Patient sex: M
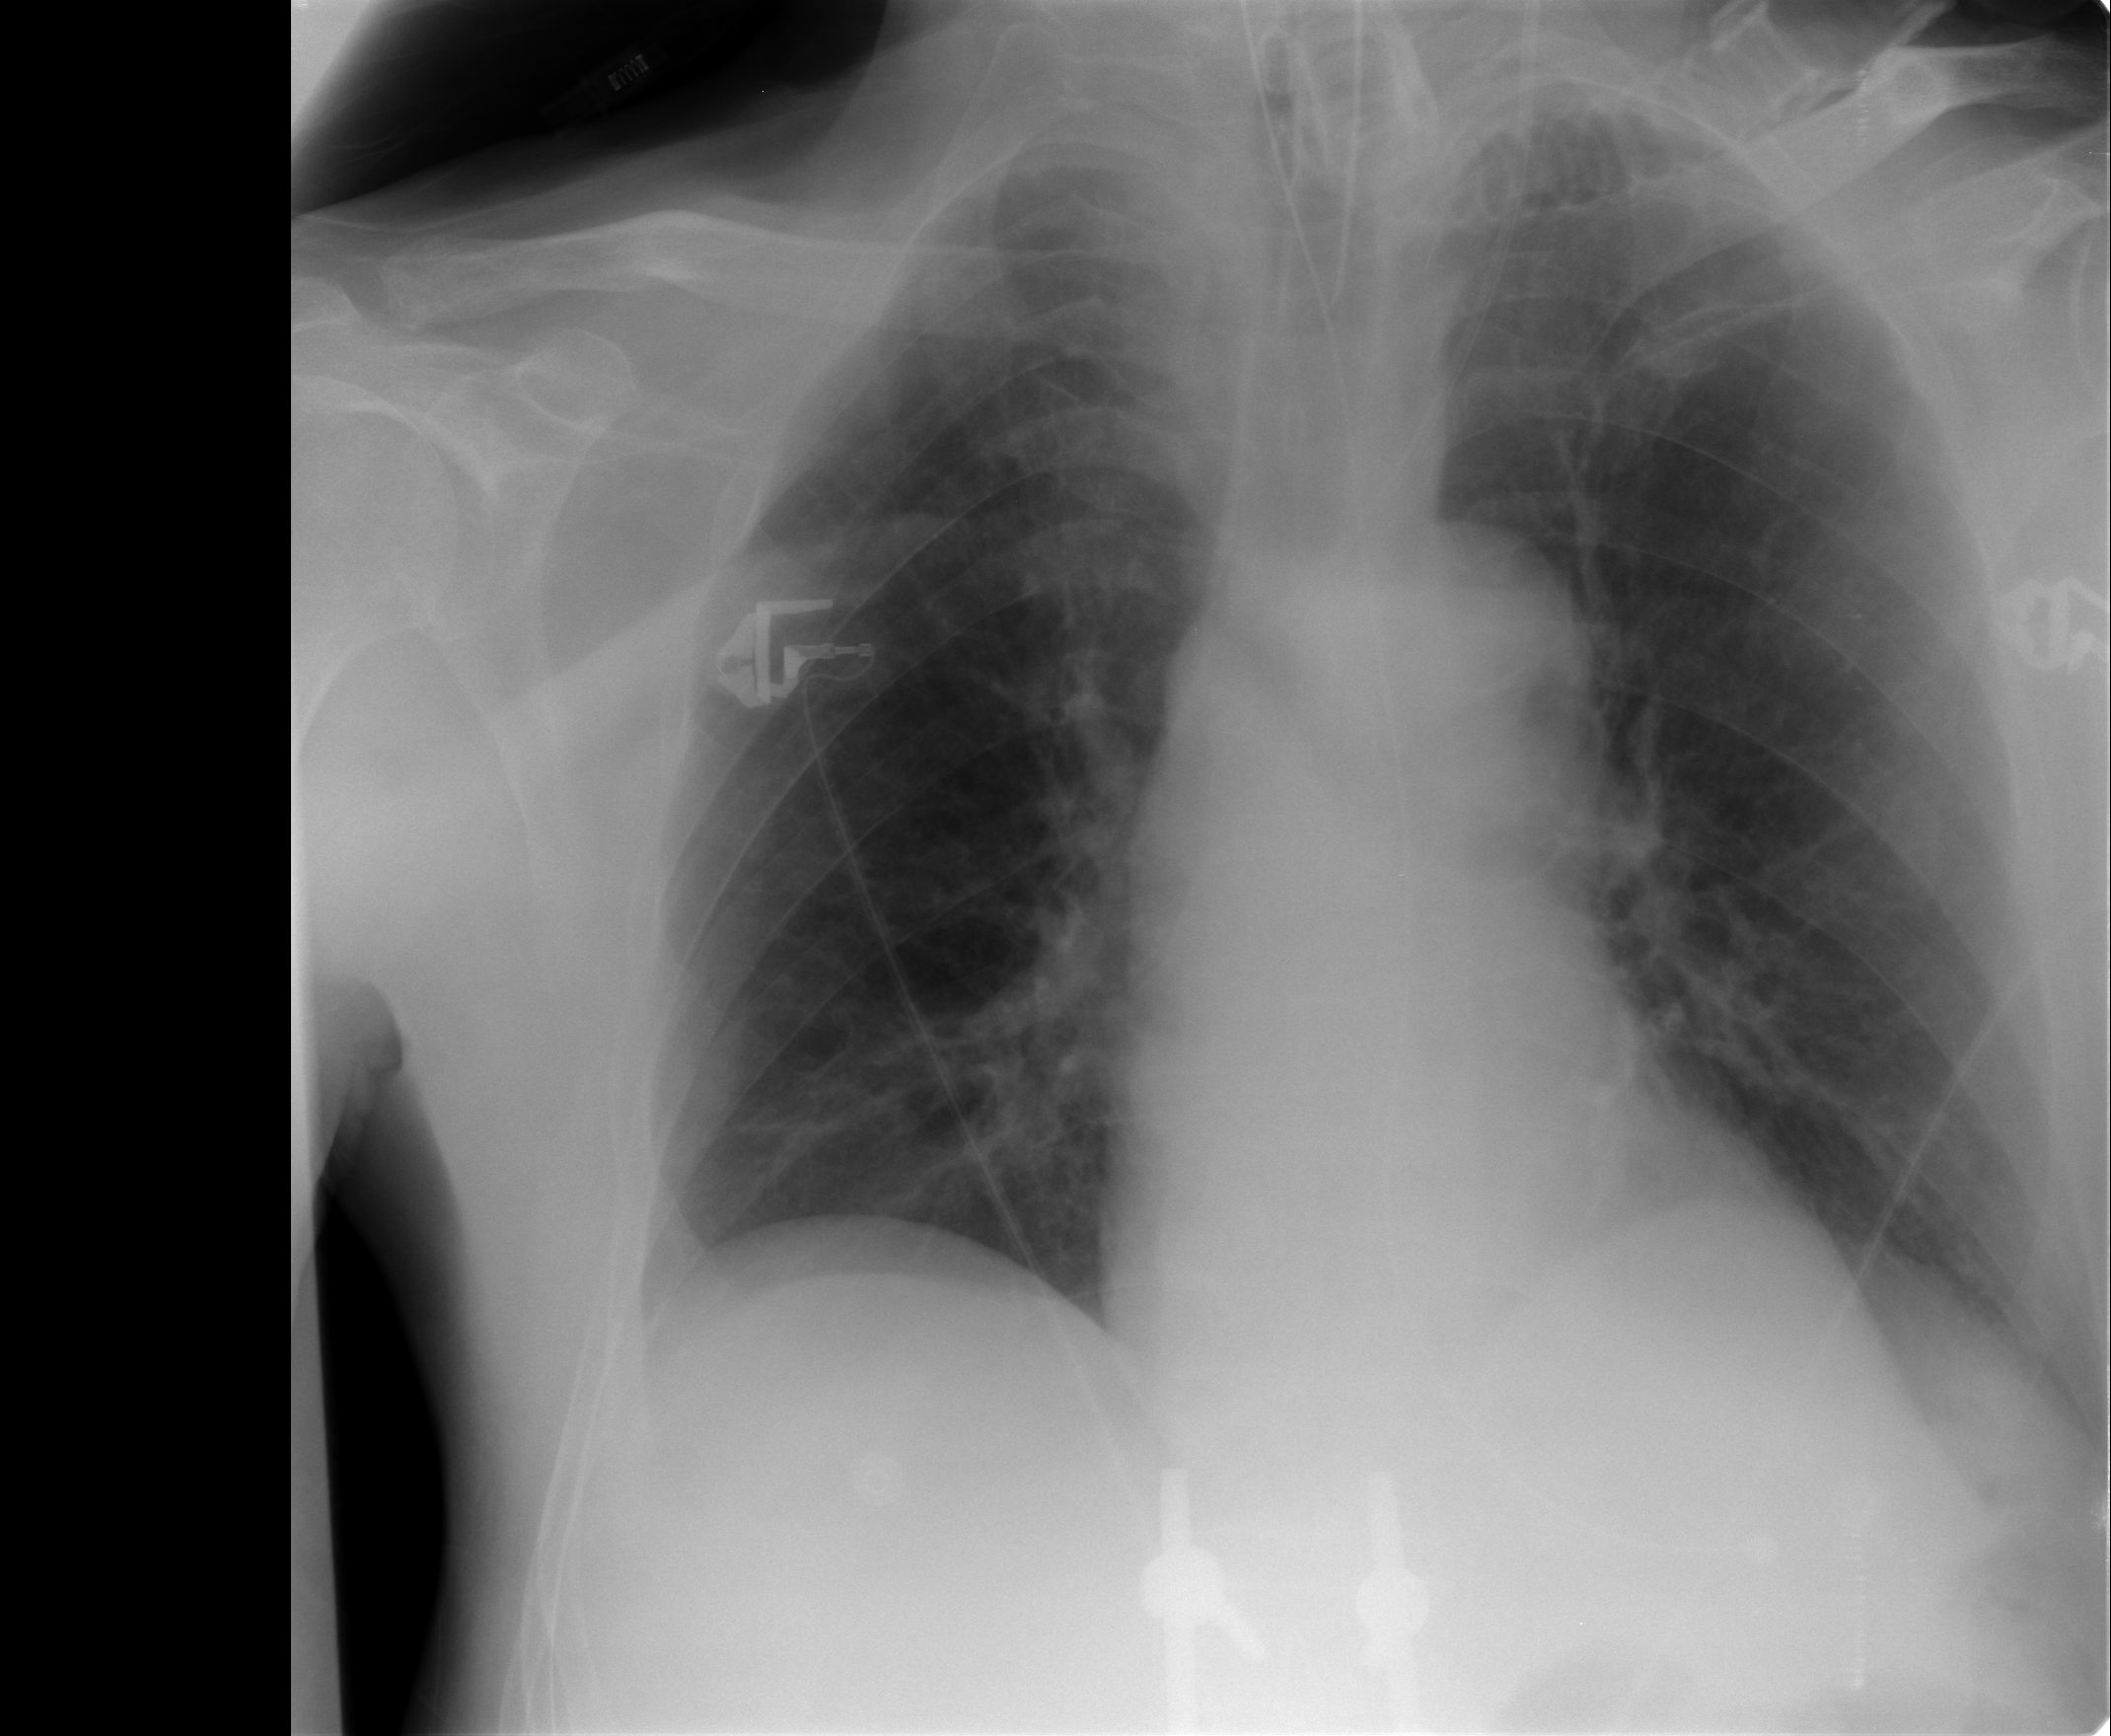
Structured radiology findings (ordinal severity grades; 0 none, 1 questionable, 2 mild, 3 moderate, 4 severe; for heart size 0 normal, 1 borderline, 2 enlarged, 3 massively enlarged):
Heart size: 0
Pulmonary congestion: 0
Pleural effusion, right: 1
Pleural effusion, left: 1
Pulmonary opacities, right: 0
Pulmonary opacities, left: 0
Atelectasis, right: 1
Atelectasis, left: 2